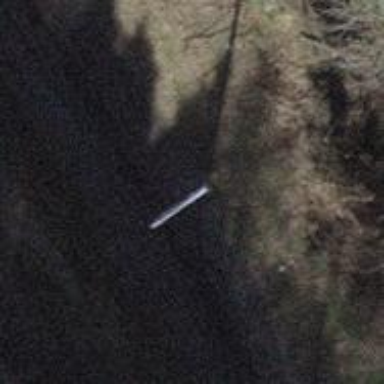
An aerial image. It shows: Solitary milestone along the railway.